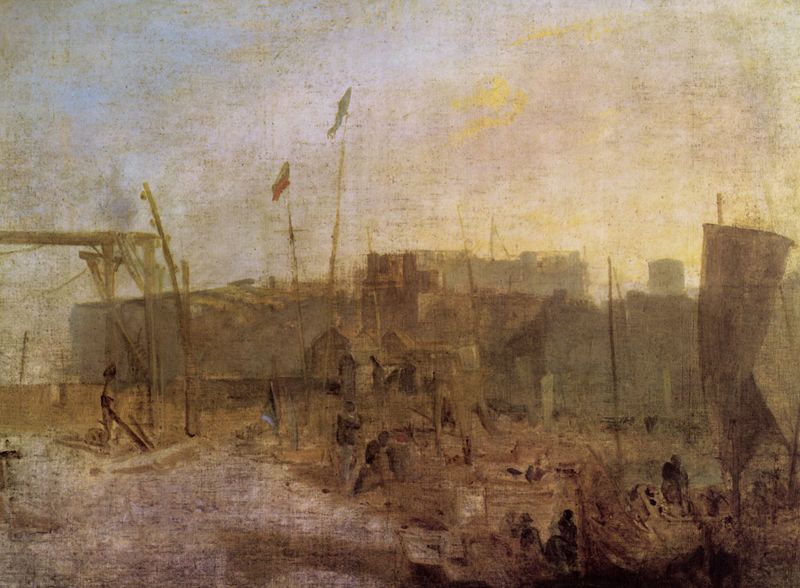
Titel: Margate, bei untergehender Sonne
Künstler: William Turner
Standort: London
Institution: Tate Gallery
Schlagwörter: baum, blau, gemälde, himmel, mann, meer, schatten, wasser, wolken, fluss, frauen, gelb, landschaft, menschen, ocker, sand, see, stadt, abend, braun, fenster, frankreich, grau, holz, licht, männer, schwarz, skizze, weiss, gebäude, haus, hund, rot, wolke, beige, leute, dämmerung, erde, häuser, morgen, rauch, sonne, boden, personen, person, england, arbeit, boot, boote, turm, spanien, küste, schiff, schiffe, segel, segelschiffe, wellen, umrisse, ansicht, fahnen, kisten, ort, fahne, fischer, flagge, mast, netze, dorf, mauer, dunst, lila, nebel, violett, markt, platz, arbeiter, hafen, werft, masten, romantik, krieg, steg, sturm, trümmer, turner, blue, men, oil, people, soldaten, soldier, soldiers, white, black, dark, gold, grey, painting, yellow, goya, balken, brown, wooden, umriss, befestigung, ozean, gerüst, burg, neblig, winde, festung, soldat, trüb, diffus, verschwommen, wood, verwischt, smoke, mauern, sky, boat, building, sea, ship, water, roofs, stadtmauer, flaggen, castle, battle, abenddämmerung, englisch, difus, boats, sail, sailor, schlachtfeld, flag, city, flags, archway, ductus, buildings, tum, harbor, harbour, hokz, william, trist, schiffbau, holzgerüst, ships, galgen, gerüste, william turner, ockere, sche, william turm, fog, reusen, sails, beams, pole, neel, banner, sailboat, dock, morning, post, st, 1890, bars, gallows, masts, loading, load, beam, battlefield, sailer, smokey, subjects, smoky, peope